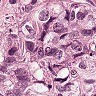
Metastatic tissue present: yes